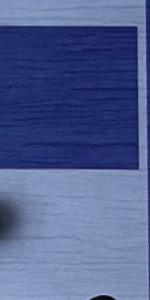
Label: Empty